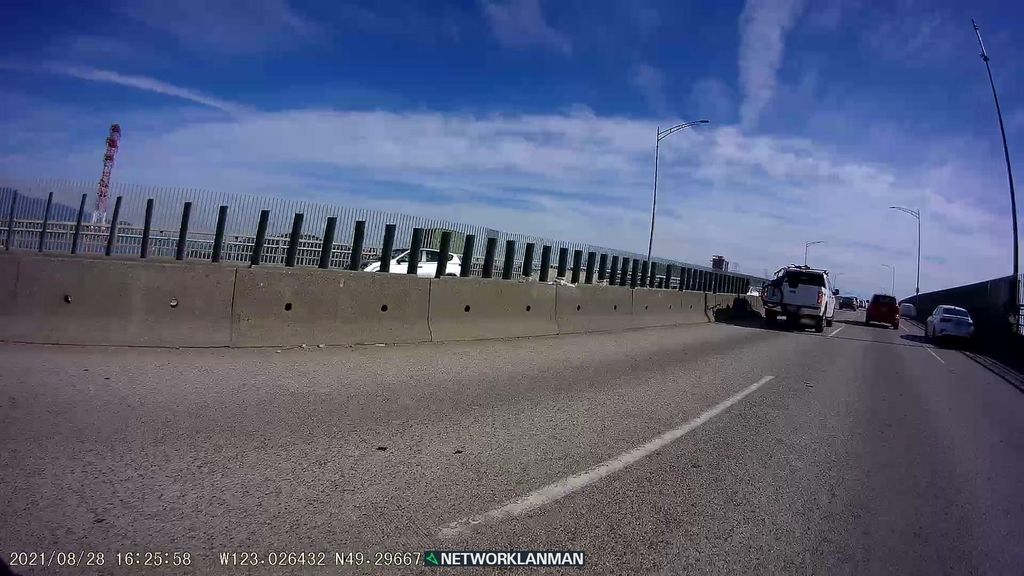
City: vancouver